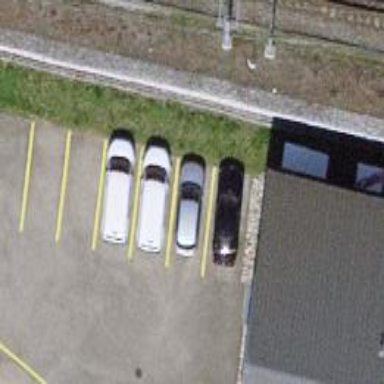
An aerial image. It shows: Charging station.